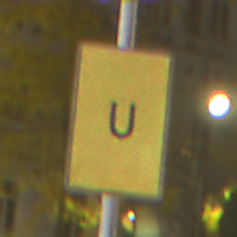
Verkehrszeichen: AnkuendigungOderFortsetzungUmleitungOhnePfeilsymbol
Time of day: Night
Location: Outdoor (Urban)
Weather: Clear
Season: NotSpecified
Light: Artificial